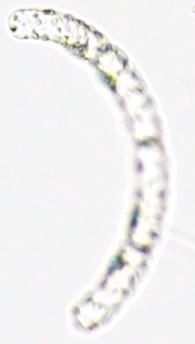
Label: Cerataulina_Guinardia_Dactyliosen